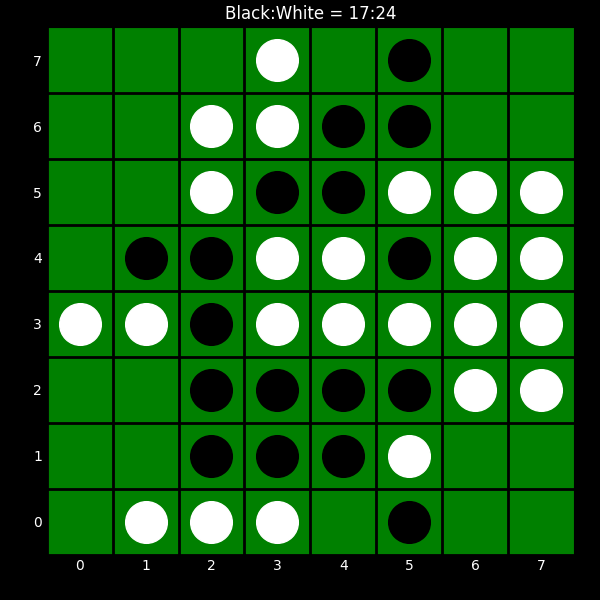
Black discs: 17
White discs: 24